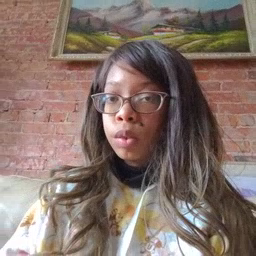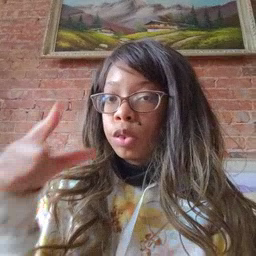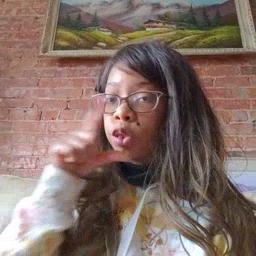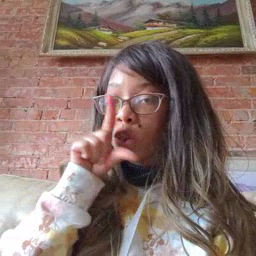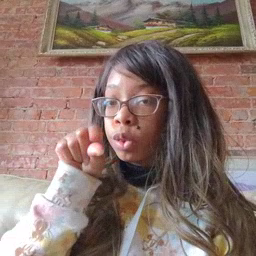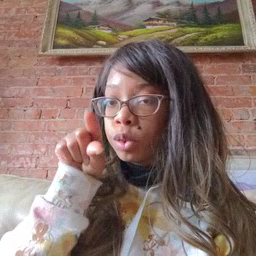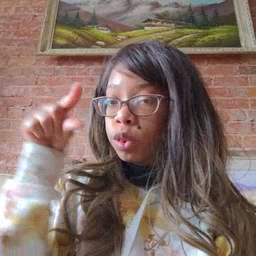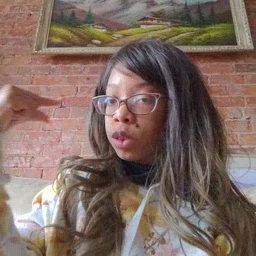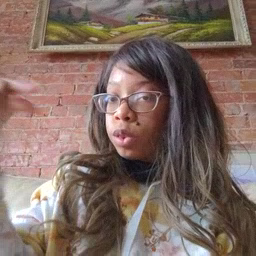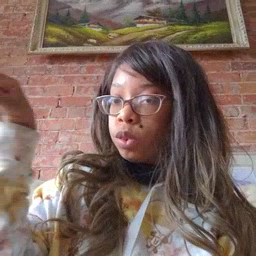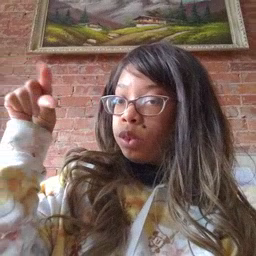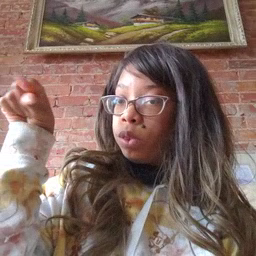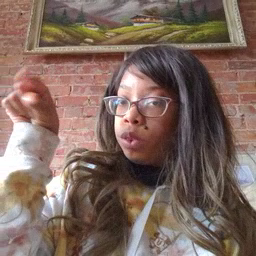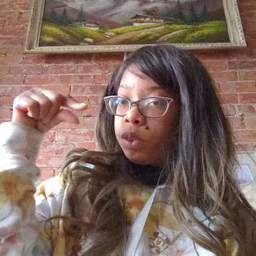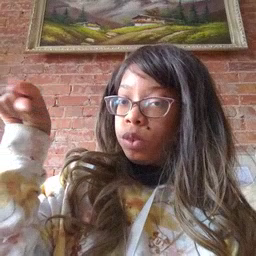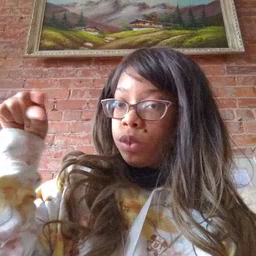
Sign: goose